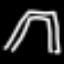
Label: pants